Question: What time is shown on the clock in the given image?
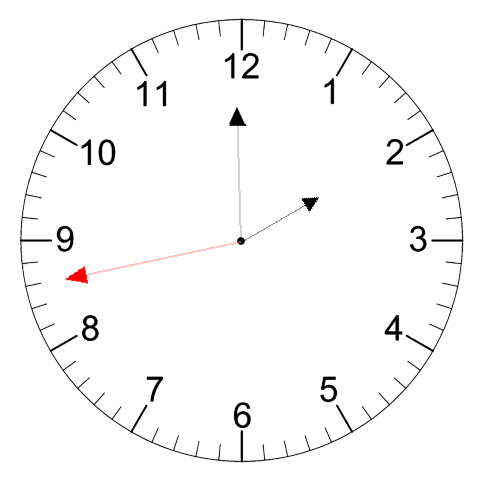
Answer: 01:59:43